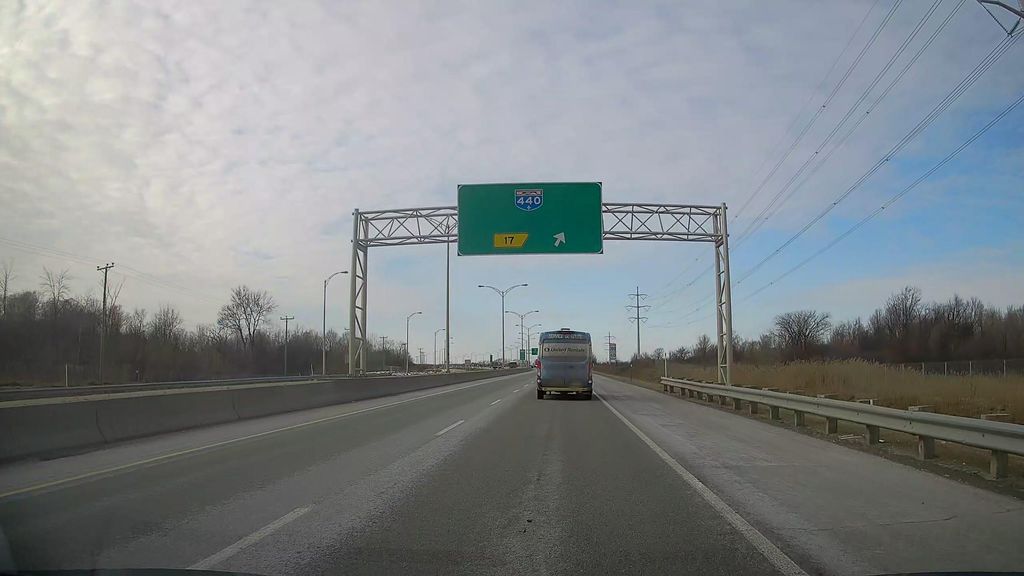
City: montreal